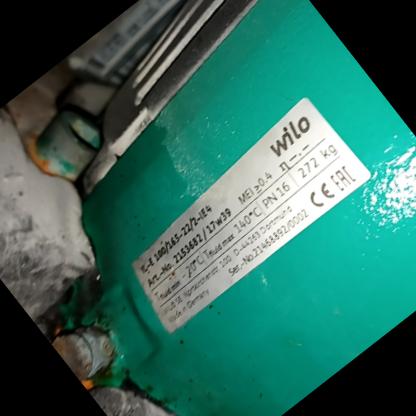
Klasa: tabliczka-znamionowa